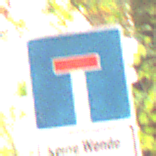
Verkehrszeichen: Sackgasse
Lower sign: HinweisGeaenderteVorfahrtVerkehrsfuehrungVerkehrsregelung3
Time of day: Midday
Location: Outdoor (Nature)
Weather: Overcast
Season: NotSpecified
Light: Natural